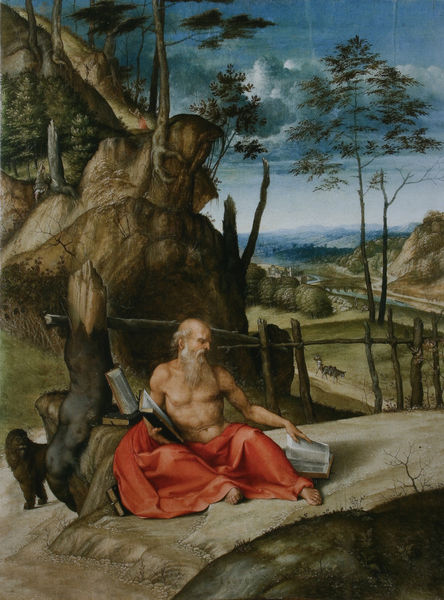
Titel: Hl. Hieronymus
Künstler: Lorenzo Lotto
Standort: Rom
Institution: Museo Nazionale di Castel Sant'Angelo
Schlagwörter: baum, berg, blau, felsen, gemälde, himmel, laub, mann, nackt, schatten, umhang, weiß, wolken, bäume, fluss, grün, landschaft, ocker, sand, sitzen, braun, brust, hintergrund, holz, licht, orange, profil, strasse, gras, hund, rot, tiere, tuch, weg, wiese, wolke, zaun, rock, alt, bart, arm, bibel, falten, stein, baumstamm, einsamkeit, horizont, häuser, natur, stamm, brücke, gewand, mantel, sitzend, renaissance, tal, wald, brunnen, esel, affe, landschft, bücher, reisig, berge, fels, gebirge, kuh, kutsche, tannen, steg, wild, muskeln, glanz, lesen, geländer, halbakt, halbnackt, oberkörper, bucht, pfosten, barfuss, alter, philosoph, buch, strohdach, wurzel, nakt, rippen, gewunden, wurzeln, schreiben, blauer himmel, christlich, karg, mönch, heiliger, löwe, lasttier, hirte, prophet, weise, baumstumpf, askese, asket, eremit, hieronymus, handlauf, einsiedler, evangelium, lotto, hironimus, eremitage, hieronymos, hl hieronymus, der heilige hyronimus, elsenf, htuc, seelenlandschaft, exil, lorenzo